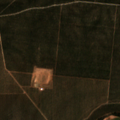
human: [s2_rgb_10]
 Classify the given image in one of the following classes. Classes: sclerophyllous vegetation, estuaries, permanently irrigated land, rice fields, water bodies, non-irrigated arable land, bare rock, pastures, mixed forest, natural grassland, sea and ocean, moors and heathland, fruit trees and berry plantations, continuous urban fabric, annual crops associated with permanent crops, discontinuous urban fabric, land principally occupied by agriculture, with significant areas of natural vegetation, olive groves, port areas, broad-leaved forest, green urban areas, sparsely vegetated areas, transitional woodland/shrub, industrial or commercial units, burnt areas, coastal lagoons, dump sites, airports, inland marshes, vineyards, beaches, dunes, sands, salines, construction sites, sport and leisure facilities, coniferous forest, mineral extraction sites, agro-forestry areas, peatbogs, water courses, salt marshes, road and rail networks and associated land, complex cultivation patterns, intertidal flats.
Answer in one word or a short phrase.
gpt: permanently irrigated land, olive groves